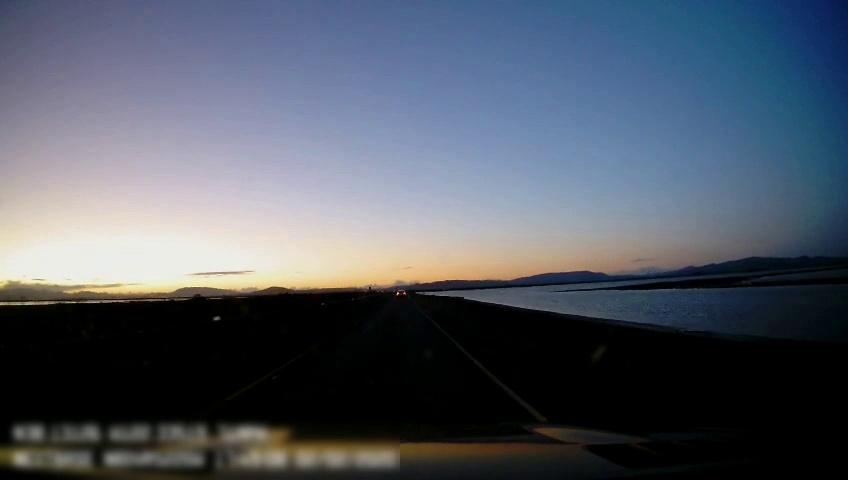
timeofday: Dusk/Dawn/Twilight
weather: Sunny
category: Drivable Space
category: Vehicles | Car
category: Lanes | Current Lane
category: Lanes | Current Lane